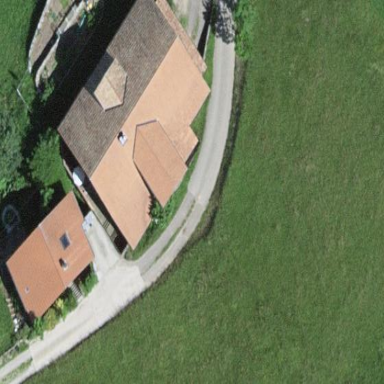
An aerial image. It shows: Farm building.